Question:
I've been coding in OpenGL for about a year now (on the same hardware), and I've only recently been getting artifacts like the ones in the image above. They show up after running my program consecutively in a short period of time (couple of mins), and appear anywhere: from WordPad (see picture) to my desktop and taskbar or even other games (league of legends launcher, it's a software renderer i think).
They can take any form similar to what you see in the image: black/white blocks or pieces of texture from my application. The artifacts dissapear after the affected application refreshes it's screen.
I am using an ATI m5800 card with the latest driver (I have an hp elitebook 8540w), windows 7 64bit and Opengl 3.3 or lower.
Why am I not posting a code sample? Because (as obnoxious as it sounds) it does not directly seem to be a specific part of my code that is causing the artifacts, I can easily run the program for 15 minutes without a problem. My Graphics card will heat up to 68 degrees celcius and no artifacts will occur. The artifacts start to happen after multiple consecutive runs, though my video card will never heat up past 68 degrees even when the artifacts occur.
Because I am still not sure whether this is caused by my code or my hardware/drivers, and I think this question is difficult enough from a technical standpoint in a way that I will only get the "buy a new GC" answer in any other place.
I use alot of OpenGL, anything from framebuffers and shaders to 3d textures and buffertextures and texturearrays and what not.
My hardware has not suffered any damage as far as I'm aware, though it is an elitebook so it is prone to overheating.
(When I mention RAM, I mean video RAM, on my graphics card)
I don't know a whole lot about OpenGL and I know even less about Graphics cards and their drivers, but I'll try to approach this and you can shoot my down at any point. The following is a disorganized train of thought, feel free to only read the bold parts.
However, if this is the case, then why is this "bad RAM" only accessed after consecutive runs, and never after a fresh start? Shouldn't my OS clean up all graphics memory when my application stops, resetting the state of my GC? If I have bad RAM, it seems that my graphics card cannot keep up with disposing my data and eventually accesses this piece of ram when everything else is "taken". And if the malfunctioning of the RAM is based on temperature, then why can I run my application once for 15 minutes, but not 4 times in the same period if the temperature stays the same?
And more importantly:
(Or OpenGL is doing something wrong on my laptop, since most games likely run on DirectX).
And now the last part, which makes the entire thing a miracle: My hardware is funded partly by my university, this means (truly identical 100%),
So... is it a driver bug then? ... I am totally lost here.
All I can conclude is that my RAM is broken, and somehow everybody manages to avoid the bad parts except for me and my application.
Important source : <URL>
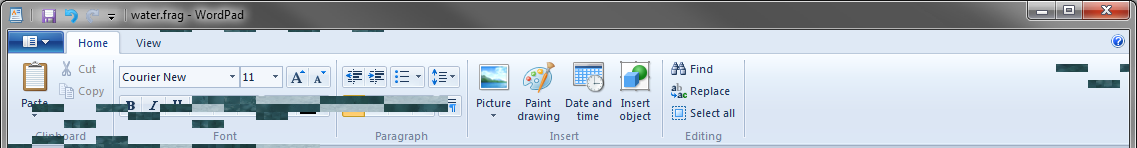
Answer: >
And they're most likely right. This is the typical kind of error seen with defective graphics RAM.
> However, if this is the case, then why is this "bad RAM" only accessed after consecutive runs, and never after a fresh start?
Because after a fresh start only a smaller portion of the graphics RAM are actually used. Something like only the first 64MiB or so. That's a rather miniscule amount of memory, compared to the huge quantities of RAM present on modern graphics card (several 100MiB).
After your program did run for a little while it consumes some RAM, even more so, if it's creating and freeing a lot RAM. For performance reasons all allocations of graphics RAM must be contiguous. And to keep things simple and fast the driver will merely increment the base pointer for further allocations to the beginning of unused, contiguous RAM.
> Shouldn't my OS clean up all graphics memory when my application stops, resetting the state of my GC?
Well, say the OS did reserve some new graphics memory while your program was running, even if the program terminates, the other allocations will stay. Or after your program terminates the internal state of the driver will make it hand out different portions of memory than before.
So not all of your graphics RAM is defective. Only later parts which will be accessed only with the first part of (nondefective) RAM being pre-allocated.
Technically it was possible to identify the defective parts of RAM and no longer use it. But there's no support (I know about) for it in the drivers.